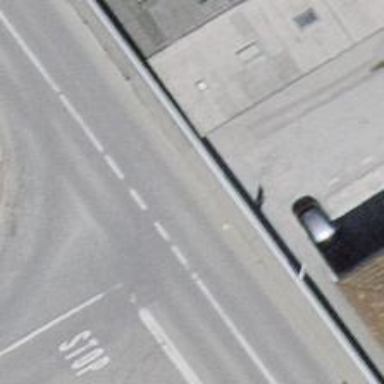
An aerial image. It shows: Sidewalk bridge over footway road.